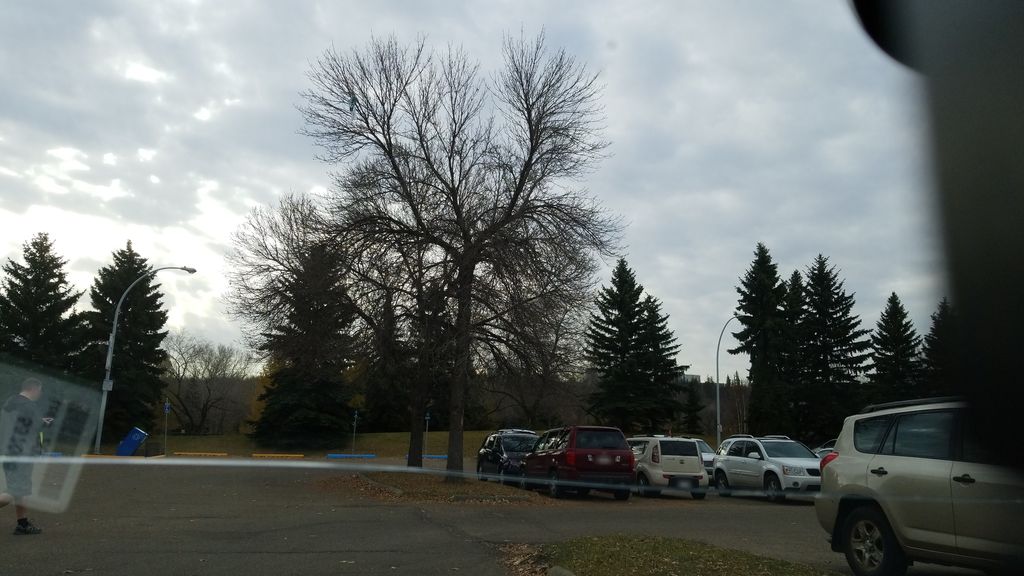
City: edmonton